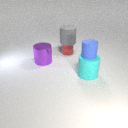
small red rubber cylinder below large gray rubber cylinder